Question: Can you please take a look at <URL> and let me know how I can have horizontal thumbnail in Bootstrap 3 in Large Screens like this image

As you can see in the left side I have regular Thumbnail and I would like to change it to Full Width Horizontal on large screens and normal Thumbnail in tables and smart phones
I already tried this
'''
.thumbnail.right-caption > img {
float: left;
margin-right: 9px;
}
.thumbnail.right-caption {
float: left;
}
.thumbnail.right-caption > .caption {
padding: 4px;
}
'''
but it is not working!
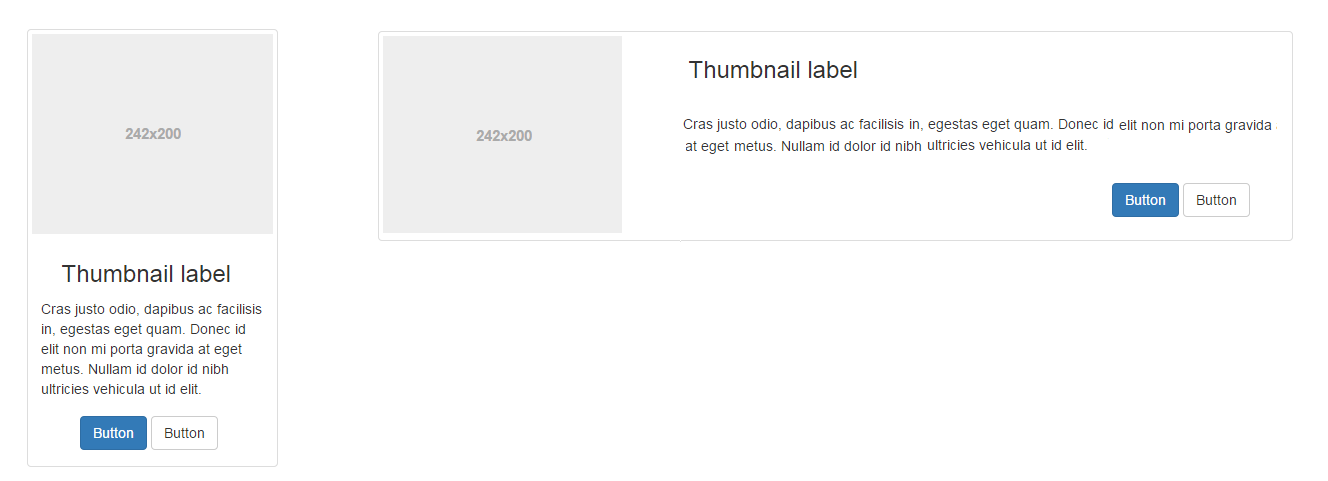
Answer: you would need to follow the format similar to:
'''
<div class="container">
<div class="row">
<div class="col-sm-12 col-md-6 col-lg-4">
<img src="http://pizzafactorytricity.ca/home/wp-content/uploads/2011/07/3-pizza4-300x282.jpg" alt="..."/>
</div>
<div class="col-sm-12 col-md-6 col-lg-8">
<div class="caption">
<h3>Thumbnail label</h3>
<p>...</p>
<p><a href="#" class="btn btn-primary" role="button">Button</a> <a href="#" class="btn btn-default" role="button">Button</a></p>
</div>
</div>
</div>
</div>
'''
<URL>